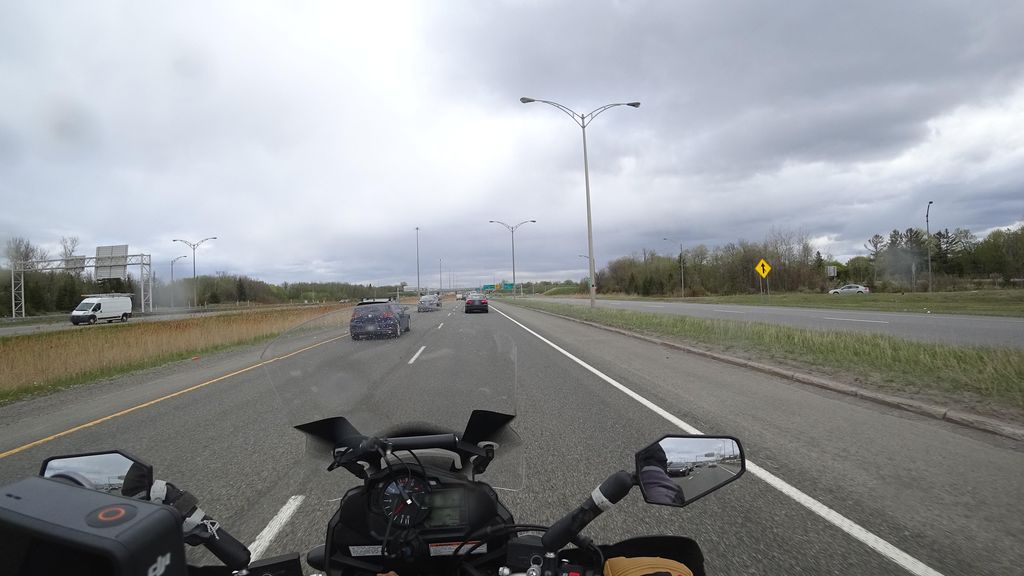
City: quebec_city